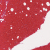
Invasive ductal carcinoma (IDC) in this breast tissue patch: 0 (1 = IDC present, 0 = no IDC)